Question: I'm trying to design a layout for a table that looks like this:

The columns are fixed, and the rows can be dynamically added/removed.
So I tried using TableLayout to design the "skeleton" of my table.
'''
<ScrollView
android:layout_width="match_parent"
android:layout_height="match_parent">
<TableLayout
android:id="@+id/tblSales"
android:layout_width="match_parent"
android:layout_height="match_parent"
android:padding="10dp"
android:shrinkColumns="*"
android:stretchColumns="*">
<TableRow
android:id="@+id/tblSalesCol"
android:layout_width="match_parent"
android:layout_height="wrap_content">
<TextView
android:text="Inventory Info"
android:textSize="20sp"
android:layout_width="120dp"
/>
<TextView
android:text="Sold Price"
android:textSize="20sp"
android:layout_width="40dp"
/>
<TextView
android:text="Sold Qty"
android:textSize="20sp"
android:layout_width="5dp"
/>
</TableRow>
<View style="@style/Divider"/>
</TableLayout>
</ScrollView>
'''
And tried designing a custom tablerow layout for the dynamically added rows
'''
<?xml version="1.0" encoding="utf-8"?>
<TableRow xmlns:android="http://schemas.android.com/apk/res/android"
android:layout_width="match_parent"
android:layout_height="match_parent">
<RelativeLayout
android:layout_width="match_parent"
android:layout_height="50dp">
<TextView
android:id="@+id/tblrowSales_inv_name"
android:textStyle="bold"
android:textSize="15sp"
android:textColor="#000000"
android:layout_alignParentTop="true"
android:layout_alignParentLeft="true"
android:layout_height="30dp"
android:layout_width="200dp"/>
<TextView
android:id="@+id/tblrowSales_detail"
android:textStyle="bold"
android:textColor="#000000"
android:layout_height="20dp"
android:layout_width="200dp"
android:layout_below="@id/tblrowSales_inv_name"
/>
<TextView
android:id="@+id/tblrowSales_sold_price"
android:textStyle="normal"
android:textColor="#000000"
android:layout_height="50dp"
android:layout_width="100dp"
android:layout_toRightOf="@id/tblrowSales_detail"/>
<TextView
android:id="@+id/tblrowSales_sold_qty"
android:textStyle="normal"
android:textColor="#000000"
android:layout_height="50dp"
android:layout_width="50dp"
android:layout_toRightOf="@id/tblrowSales_sold_price"/>
</RelativeLayout>
</TableRow>
'''
And the major problem is that using relativelayout, I cannot proportionally set the widths of my fields (Since layout_weight is only supported on linearlayout).
I also don't think the widths of the fields for the rows will be in sync with the column widths defined in TableLayout.
All in all, this approach just feels dirty and very wrong.
What's the proper way of creating a table shown in the example?
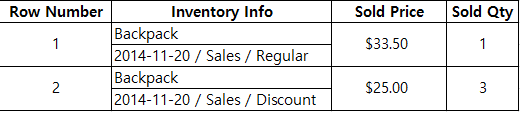
Answer: The simple way to create table as you want is to use <URL>. In this manner, columns width is adapted to content and header and rows have same columns width.
For instance:
'''
<ScrollView xmlns:android="http://schemas.android.com/apk/res/android"
xmlns:tools="http://schemas.android.com/tools"
android:layout_width="match_parent"
android:layout_height="match_parent" >
<GridLayout
android:id="@+id/tblSales"
android:layout_width="wrap_content"
android:layout_height="wrap_content"
android:columnCount="3"
android:padding="10dp" >
<TextView
android:text="Inventory Info"
android:textSize="20sp" />
<TextView
android:text="Sold Price"
android:textSize="20sp" />
<TextView
android:text="Sold Qty"
android:textSize="20sp" />
<TextView
android:id="@+id/tblrowSales_inv_name"
android:layout_width="200dp"
android:layout_height="30dp"
android:text="BackPAck"
android:textColor="#000000"
android:textSize="15sp"
android:textStyle="bold" />
<TextView
android:id="@+id/tblrowSales_sold_price"
android:layout_gravity="center"
android:layout_rowSpan="2"
android:text="33.50$"
android:textColor="#000000"
android:textStyle="normal" />
<TextView
android:id="@+id/tblrowSales_sold_qty"
android:layout_gravity="center"
android:layout_rowSpan="2"
android:text="1"
android:textColor="#000000"
android:textStyle="normal" />
<TextView
android:id="@+id/tblrowSales_detail"
android:layout_width="200dp"
android:layout_height="20dp"
android:text="Sales Regular"
android:textColor="#000000"
android:textStyle="bold" />
</GridLayout>
</ScrollView>
'''